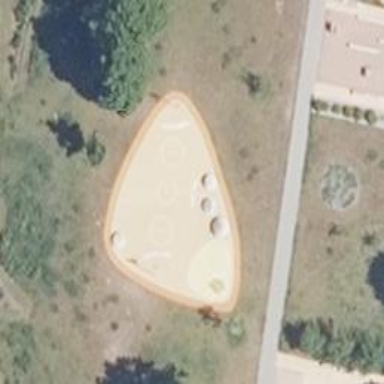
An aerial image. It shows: Playground area for leisure activities on the land.